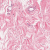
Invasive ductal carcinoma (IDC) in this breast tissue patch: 0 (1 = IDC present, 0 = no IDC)